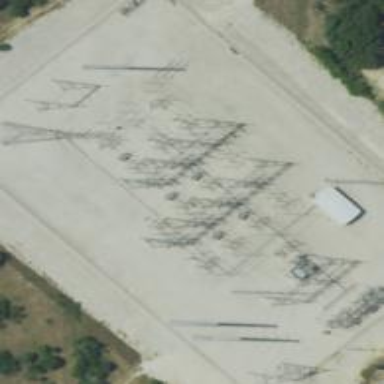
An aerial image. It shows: Power tower.